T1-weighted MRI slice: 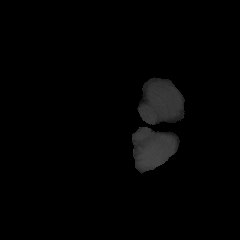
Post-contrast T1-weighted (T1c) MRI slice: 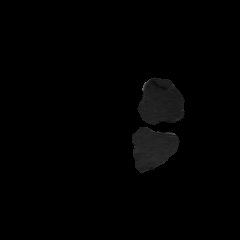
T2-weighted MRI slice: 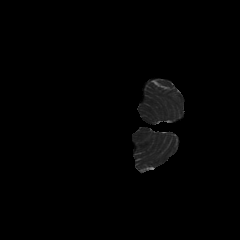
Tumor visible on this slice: no